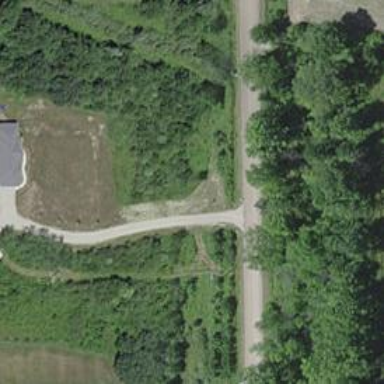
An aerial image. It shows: Culvert tunnel.